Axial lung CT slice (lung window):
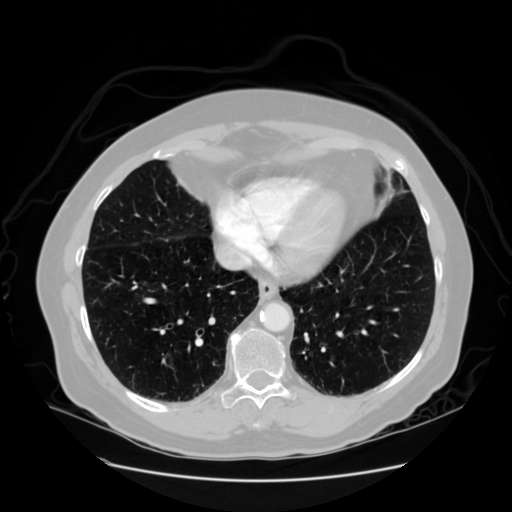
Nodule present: no